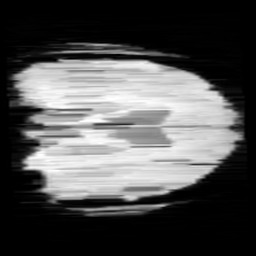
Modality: minIP
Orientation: coronal
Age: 11
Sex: male
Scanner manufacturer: siemens
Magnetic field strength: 3 T
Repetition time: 0.027 s
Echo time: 0.02 s